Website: bh-photo
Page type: customer-info-address
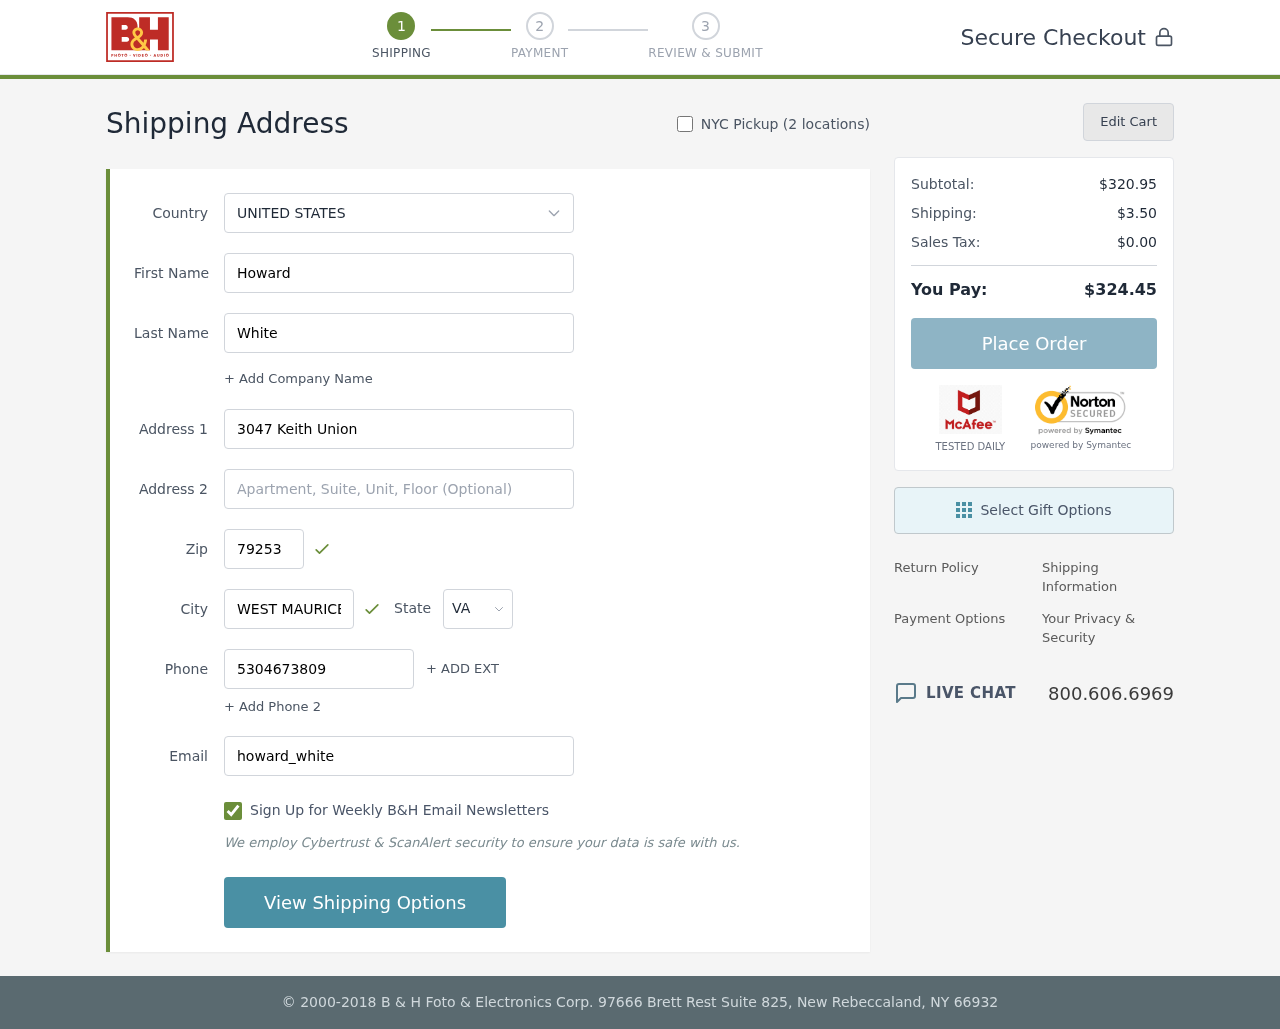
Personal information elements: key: PII_CITY
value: West Maurice
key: PII_COUNTRY
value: United States
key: PII_EMAIL
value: howard_white@hotmail.com
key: PII_FIRSTNAME
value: Howard
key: PII_LASTNAME
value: White
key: PII_PHONE
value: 5304673809
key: PII_POSTCODE
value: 79253
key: PII_STATE_ABBR
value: VA
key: PII_STREET
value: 3047 Keith Union
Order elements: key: ORDER_SUBTOTAL
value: $320.95
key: ORDER_SHIPPING_COST
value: $3.50
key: ORDER_TAX
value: $0.00
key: ORDER_TOTAL
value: $324.45